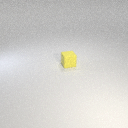
small yellow rubber cube